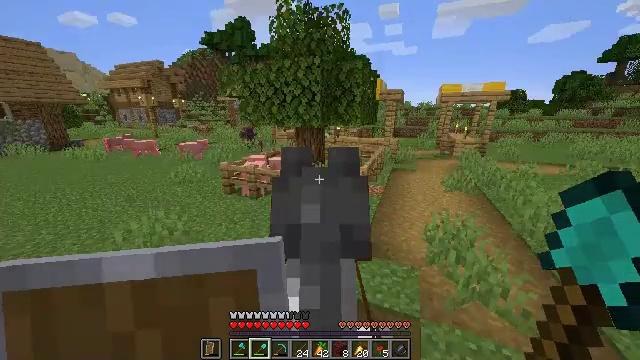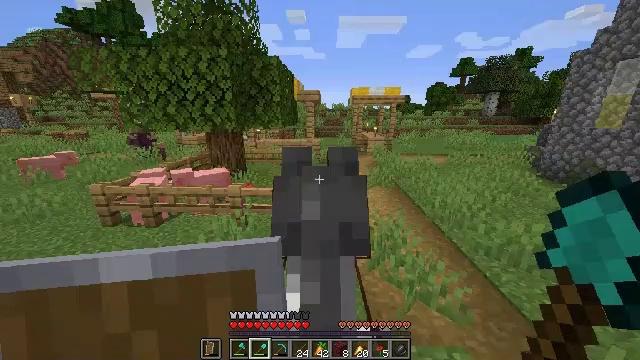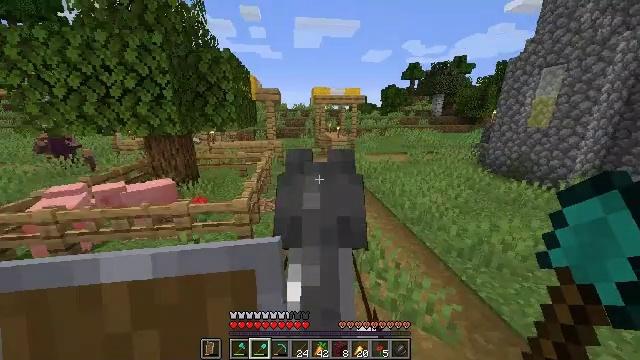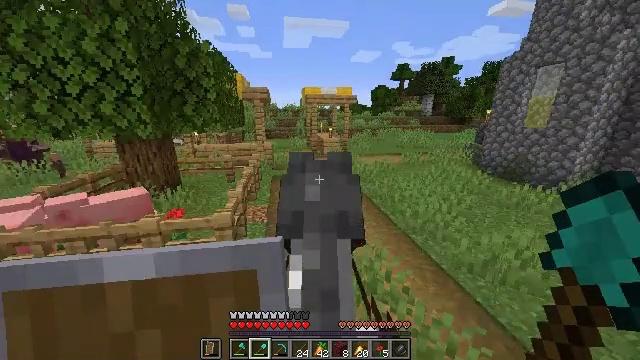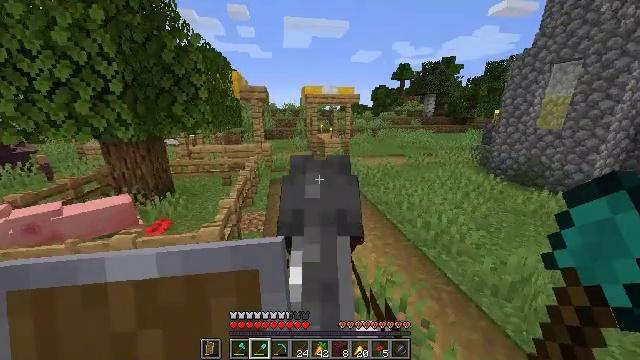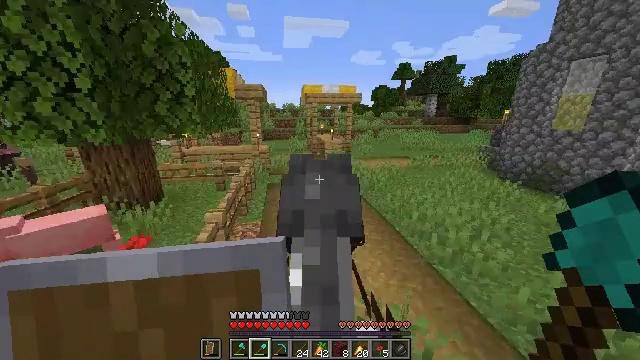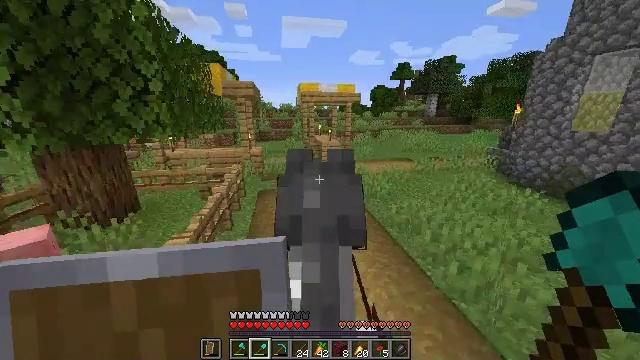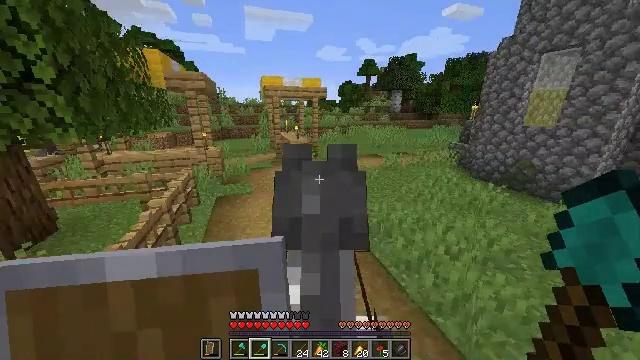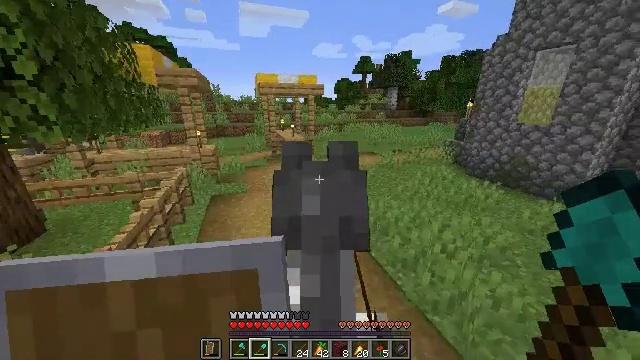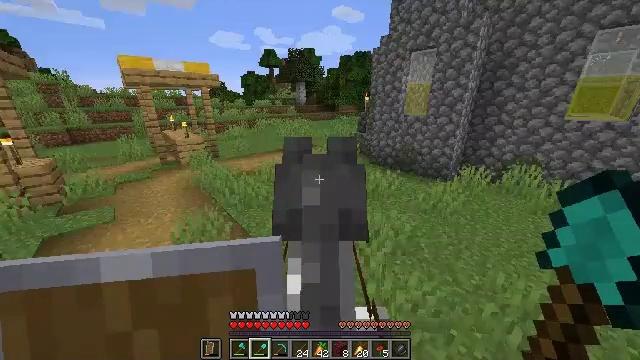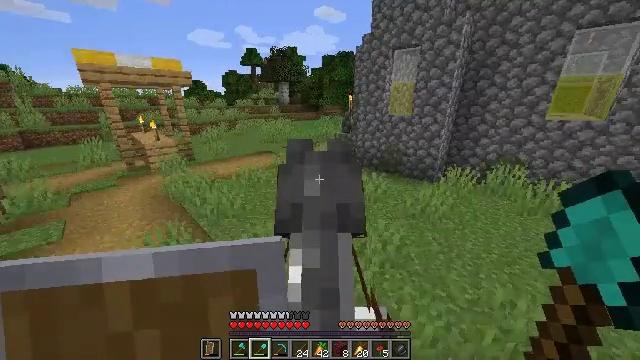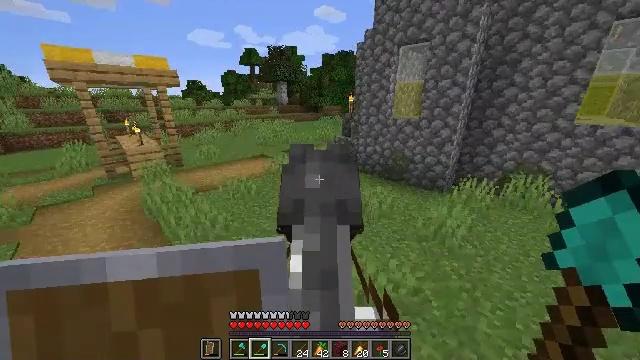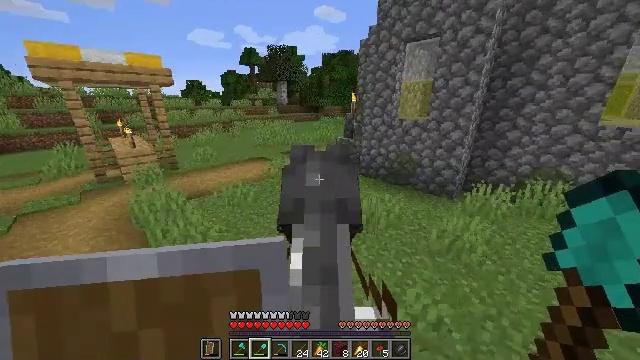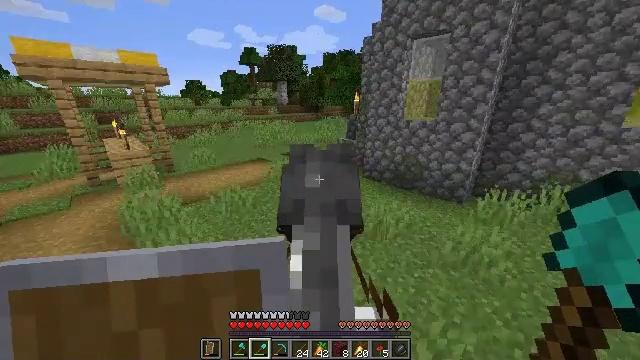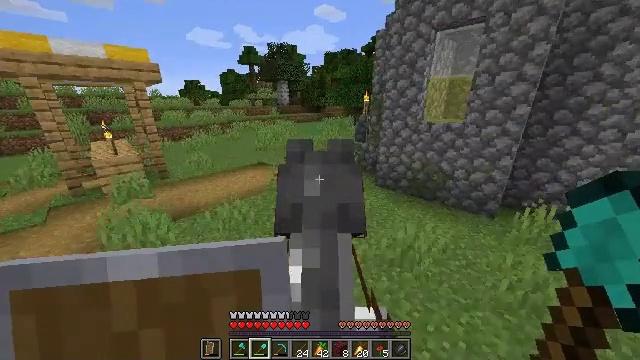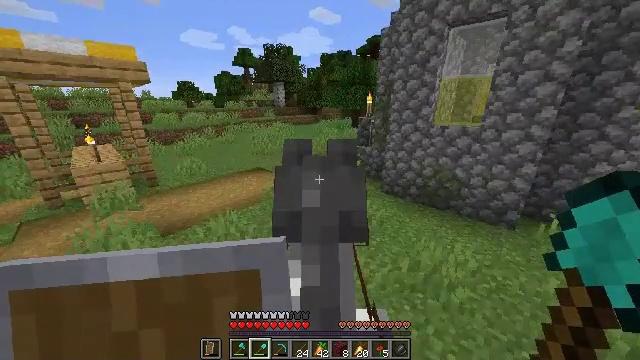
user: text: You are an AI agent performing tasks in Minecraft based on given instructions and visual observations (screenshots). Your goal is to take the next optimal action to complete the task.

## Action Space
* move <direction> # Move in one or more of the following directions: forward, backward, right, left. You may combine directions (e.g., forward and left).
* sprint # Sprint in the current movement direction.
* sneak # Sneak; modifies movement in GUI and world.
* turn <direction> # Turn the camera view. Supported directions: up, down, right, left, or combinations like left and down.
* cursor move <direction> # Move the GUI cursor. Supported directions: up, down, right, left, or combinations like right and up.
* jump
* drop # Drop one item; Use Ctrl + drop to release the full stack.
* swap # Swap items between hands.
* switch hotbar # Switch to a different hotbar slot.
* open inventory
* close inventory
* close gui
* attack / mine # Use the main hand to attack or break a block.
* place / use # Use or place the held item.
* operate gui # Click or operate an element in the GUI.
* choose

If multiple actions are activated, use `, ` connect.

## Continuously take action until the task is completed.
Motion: motion action
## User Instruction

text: Recover the brewing stand by mining it.
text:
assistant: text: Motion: move forward, sprint, turn right
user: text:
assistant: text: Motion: move forward, sprint, turn right
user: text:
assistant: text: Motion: move forward, sprint
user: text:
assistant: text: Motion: move forward, sprint
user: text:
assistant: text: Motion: move forward and move right, sprint
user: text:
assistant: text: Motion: move forward and move right, sprint
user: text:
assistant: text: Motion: move forward and move right, sprint, turn right and down
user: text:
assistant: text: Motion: move forward and move right, sprint, turn right
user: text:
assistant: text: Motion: move forward, sprint, turn right and down
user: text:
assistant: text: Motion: move forward, sprint
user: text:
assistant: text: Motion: move forward and move left, sprint
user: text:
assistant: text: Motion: move forward and move left, sprint
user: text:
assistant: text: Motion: move forward and move left, sprint
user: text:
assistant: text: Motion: move forward and move left, sprint
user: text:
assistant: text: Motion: move forward, sprint, turn right
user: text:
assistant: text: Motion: move forward, sprint, turn right
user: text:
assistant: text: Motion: move forward, sprint, turn right
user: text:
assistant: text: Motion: move forward, sprint, turn right
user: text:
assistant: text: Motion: move forward, sprint, turn right and down
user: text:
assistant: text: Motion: move forward, sprint, turn right and down
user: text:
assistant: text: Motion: move forward and move left, sprint, turn left and up
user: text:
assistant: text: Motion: move forward and move left, sprint
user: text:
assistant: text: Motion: move forward and move left, sprint
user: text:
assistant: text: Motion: move forward and move left, sprint, turn left
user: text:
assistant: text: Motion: move forward and move left, sprint, turn left and down
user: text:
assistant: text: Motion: move forward and move left, sprint, turn left and down
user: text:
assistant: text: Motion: move forward and move left
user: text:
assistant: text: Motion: move forward and move left, turn right
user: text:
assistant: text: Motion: move forward
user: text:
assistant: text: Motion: move forward